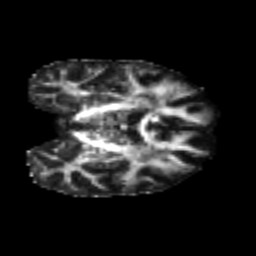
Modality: FA
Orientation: coronal
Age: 26
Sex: female
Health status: healthy
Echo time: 0.074 s